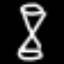
Label: hourglass